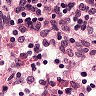
Metastatic tissue present: no